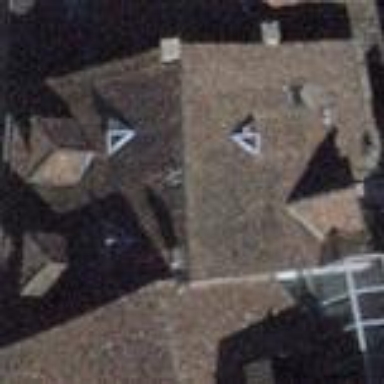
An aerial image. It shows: Building with tile roof.